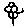
Label: flower